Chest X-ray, PA view. Patient: 47 years old, sex M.
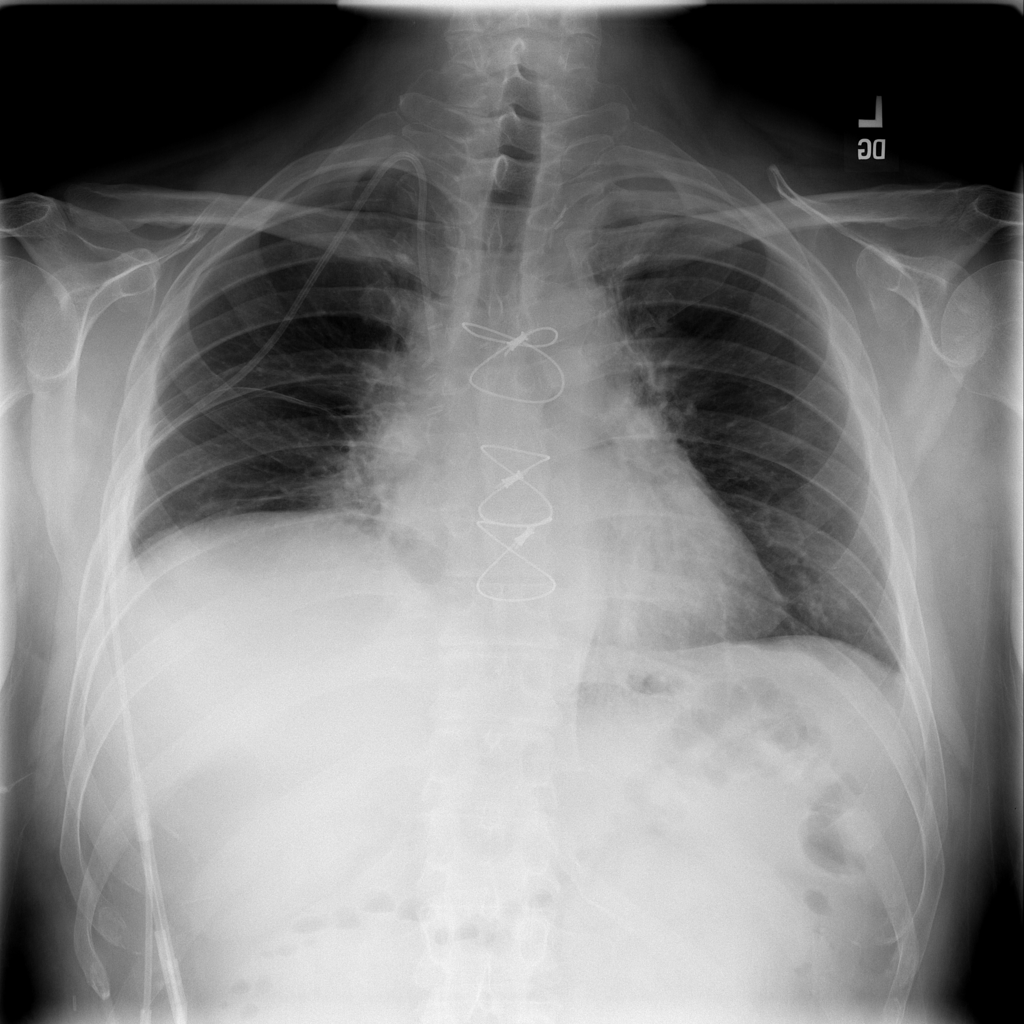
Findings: Fibrosis, Pneumonia